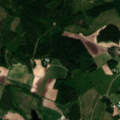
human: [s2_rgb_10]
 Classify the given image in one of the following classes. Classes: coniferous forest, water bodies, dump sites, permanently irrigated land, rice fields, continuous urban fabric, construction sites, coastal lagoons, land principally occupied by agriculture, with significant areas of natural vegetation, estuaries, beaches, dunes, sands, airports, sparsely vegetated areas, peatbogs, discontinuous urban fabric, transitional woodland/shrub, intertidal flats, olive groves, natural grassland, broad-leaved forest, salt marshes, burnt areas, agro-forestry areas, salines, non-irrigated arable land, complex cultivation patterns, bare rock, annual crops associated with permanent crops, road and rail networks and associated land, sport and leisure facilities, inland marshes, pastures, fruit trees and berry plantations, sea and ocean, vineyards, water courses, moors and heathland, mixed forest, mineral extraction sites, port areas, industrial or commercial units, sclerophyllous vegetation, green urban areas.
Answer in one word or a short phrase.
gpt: non-irrigated arable land, land principally occupied by agriculture, with significant areas of natural vegetation, coniferous forest, mixed forest, transitional woodland/shrub